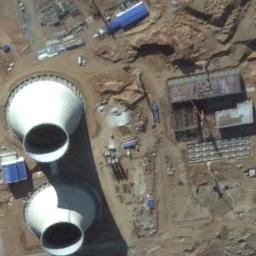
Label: thermal_power_station